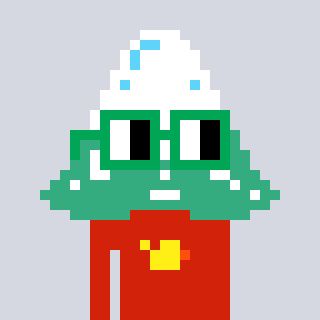
a pixel art character with square green glasses, a snowy mountain-shaped head and a red-colored body on a cool background